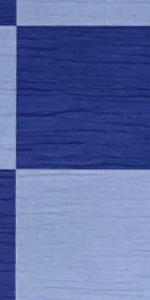
Label: Empty